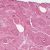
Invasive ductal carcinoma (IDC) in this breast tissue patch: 0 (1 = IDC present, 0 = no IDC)